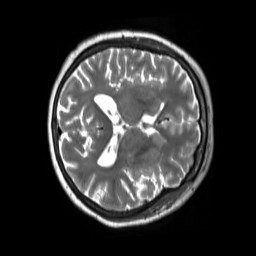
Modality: T2w
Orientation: axial
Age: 58
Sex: female
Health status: ill
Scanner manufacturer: siemens
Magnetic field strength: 3 T
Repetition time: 2.8 s
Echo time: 0.326 s